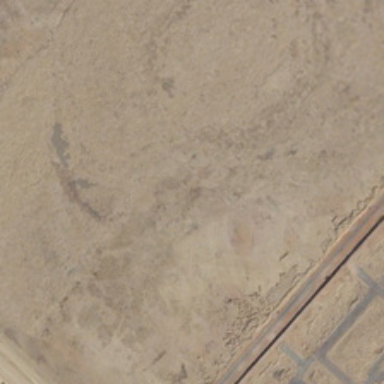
A road is next to a piece of bareland .